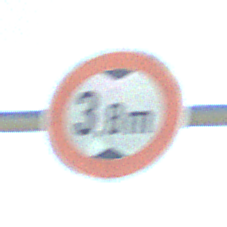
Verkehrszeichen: TatsaechlicheHoehe
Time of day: Midday
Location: Outdoor (Nature)
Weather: Clear
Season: NotSpecified
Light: Natural